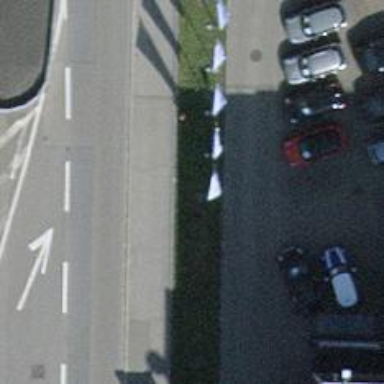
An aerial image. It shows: Flag used for advertising.